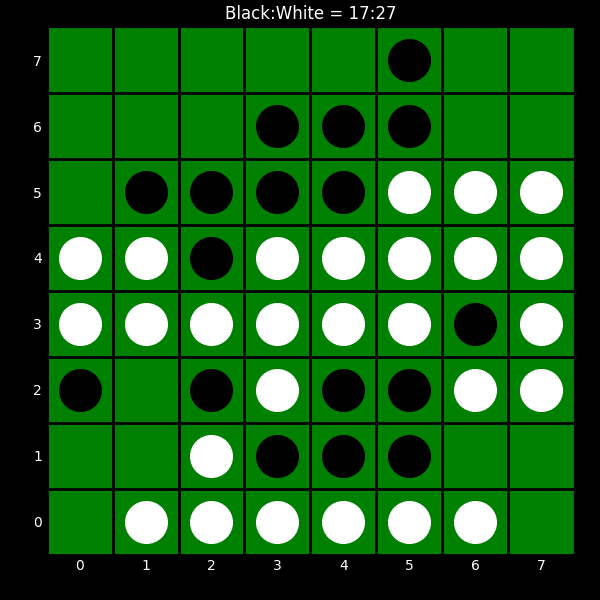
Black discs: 17
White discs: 27